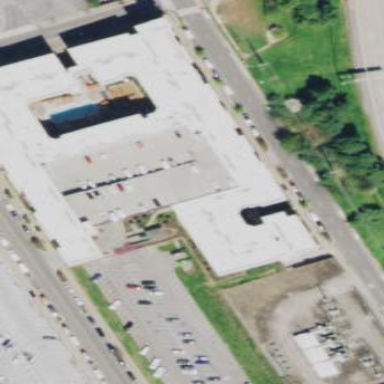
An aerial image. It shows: Multi-storey parking building.